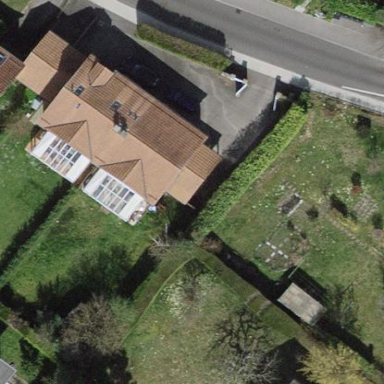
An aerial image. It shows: Garden enclosed by fence.